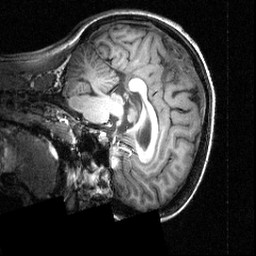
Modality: T1w
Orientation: sagittal
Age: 23
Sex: female
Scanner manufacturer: siemens
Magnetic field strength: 3.951 T
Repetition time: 1.5 s
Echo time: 0.00335 s